Question: After making some changes in my project under , I can't open 'storyboard' file (and build project) from
Since there is no way to Distribute apps to AppStore from Xcode 6, while it under beta - I have to build application under Xcode 5.
Is any way to make storyboard backward compatibile with ?
I found in the header of storyboard file this string:
'''
<capability name="Constraints with attributes relative to the layout margin" minToolsVersion="6.0"/>
'''
I suppose, that it's need to delete or edit some new keys, that new Xcode 6 uses, but can't detect which one.
(Revert commit is VERY unlikely, because there is a LOT of changes.)

---
# UPD:
There is another problem, that appears in Xcode 6 - it adds baseline constraints, that not available in , and it cause crashes on it. (Xcode even not always highlight this warnings!) - to fix it refer to my answer, how to remove 'baseline' attributes.
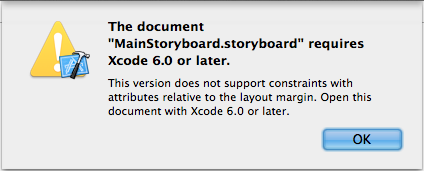
Answer: Hooray! I fix it! Hope It will be useful for others:
I use regex to find all dummy strings
1. Open your stroyboard file in favorite text editor.
2. find all using regex (\w)Margin"
3. Replace all occurrences by pattern: "
4. remove <capability name="Constraints with attributes relative to the layout margin" minToolsVersion="6.0"/> from beggining of file.
5. Find and remove from storyboard file all strings by pattern: .*"baseline".*
6. To fix misaligns: Open file in Xcode 5 - and Update constraints for all views.
7. That's it! Profit!
---
I found that "baseline" constraints causes crashes also, but Xcode doesn't show any warnings about these constrains!
To fix it - remove from storyboard file all strings by pattern: '.*"baseline".*
'